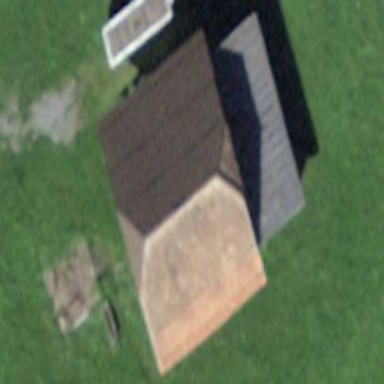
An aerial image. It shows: Rural barn.